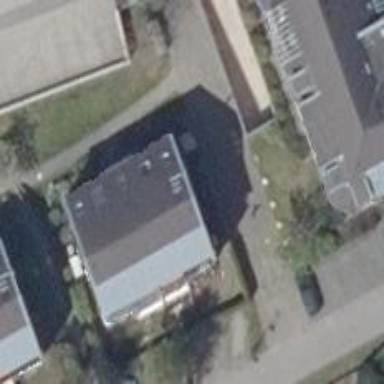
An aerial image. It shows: Gabled roof on building that houses apartments.